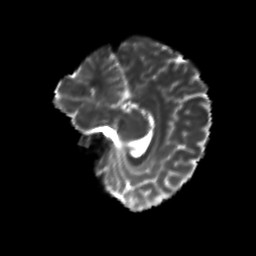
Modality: T2w
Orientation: sagittal
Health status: ill
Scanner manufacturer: siemens
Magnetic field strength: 3 T
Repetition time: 13.7 s
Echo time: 0.098 s